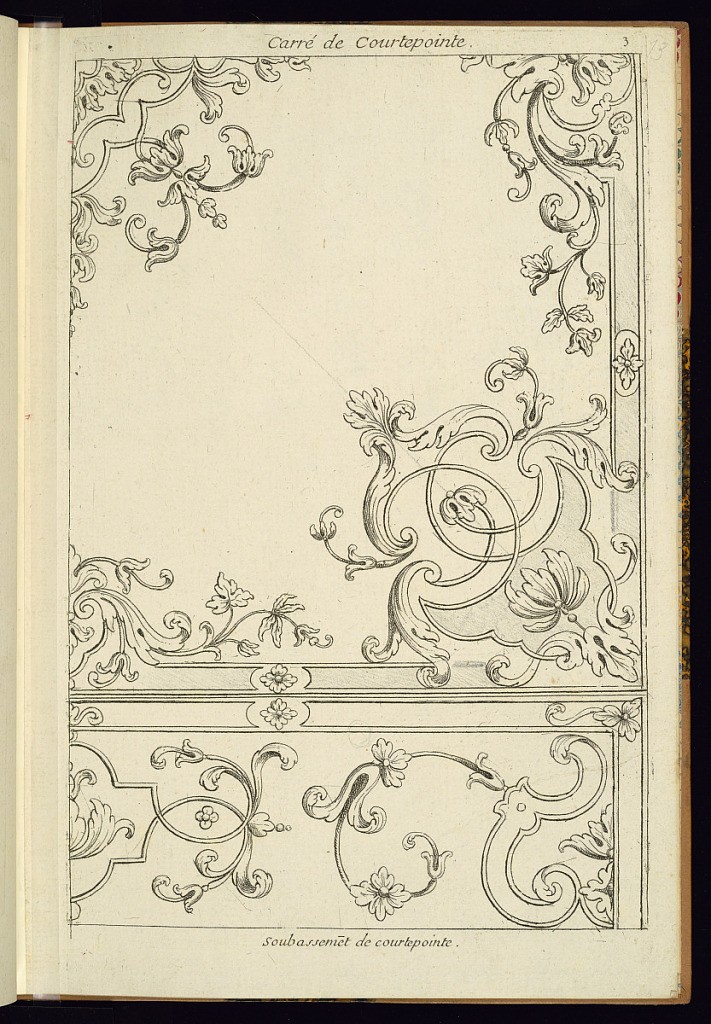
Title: Carré de Courtepointe / Soubassemet de courtepointe
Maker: Nicolas Guérard, French, ca.1648 – 1719
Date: late 17th century
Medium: Etching on laid paper
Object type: Print
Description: Designs for embroidered textiles featuring strapwork, fleurons, rosettes, foliate scrolls, and scrolling leaves. The plate is titled and numbered.